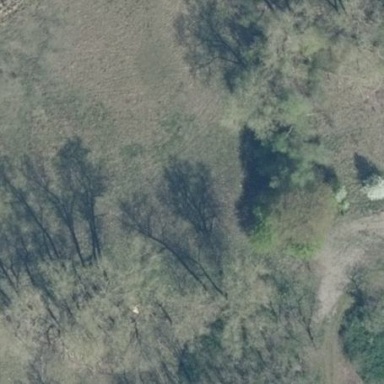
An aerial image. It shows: Deciduous broadleaved woodland.